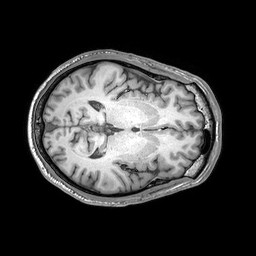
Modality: T1w
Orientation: axial
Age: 48
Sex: male
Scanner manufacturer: philips
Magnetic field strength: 3 T